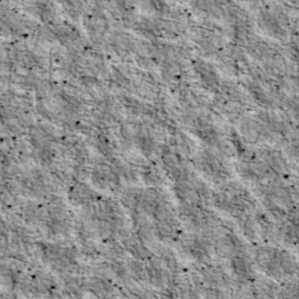
Label: non_frost